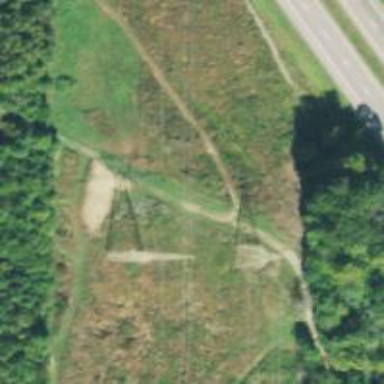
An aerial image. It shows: Lattice structure tower used for power transmission.